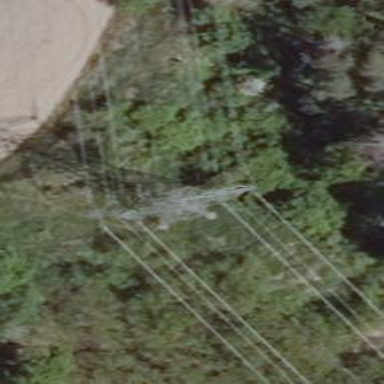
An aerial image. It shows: There are 10 cables for the power line.